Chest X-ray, PA view. Patient: 39 years old, sex F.
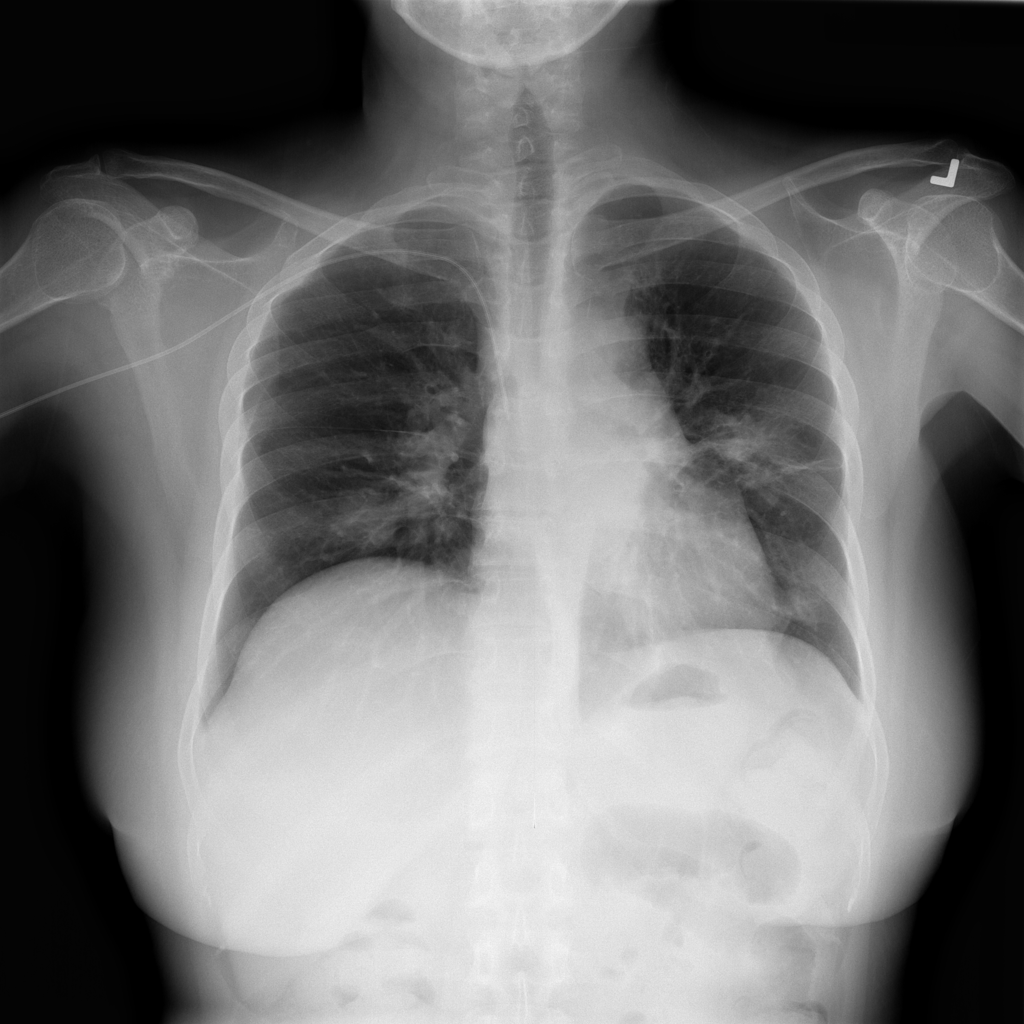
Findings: Consolidation, Infiltration, Nodule